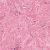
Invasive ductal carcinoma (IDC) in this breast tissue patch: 0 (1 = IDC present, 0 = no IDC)